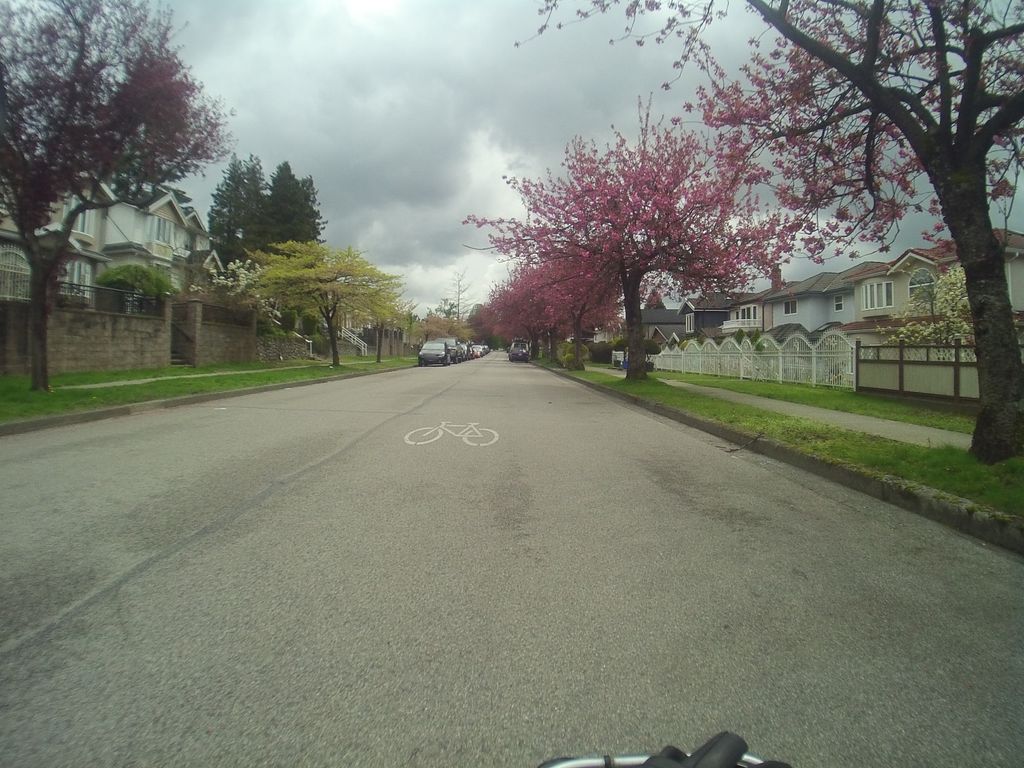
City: vancouver